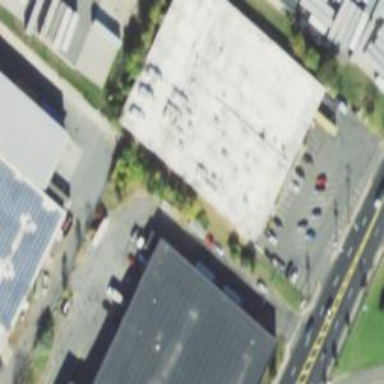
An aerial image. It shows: Building.